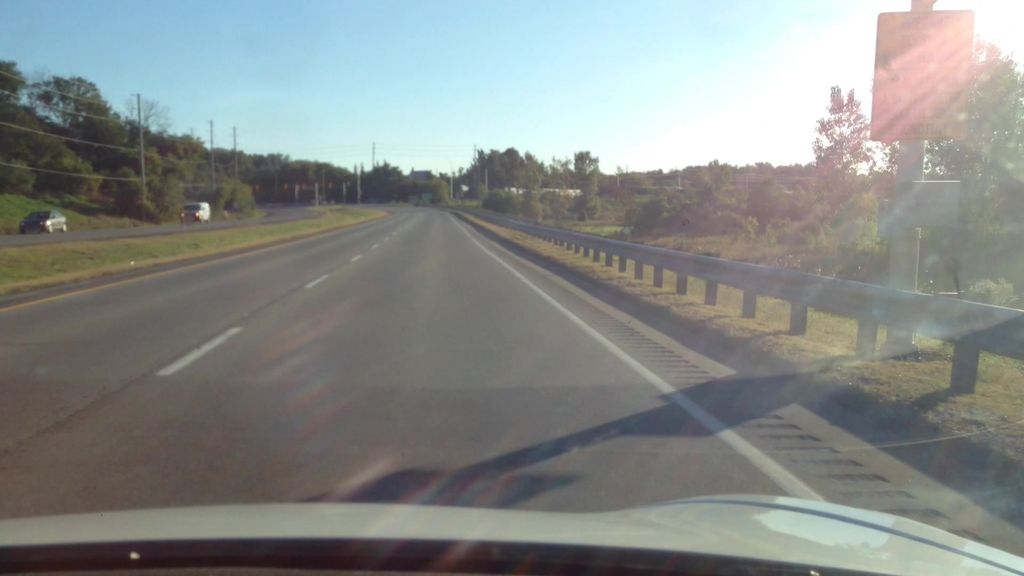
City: ottawa-gatineau